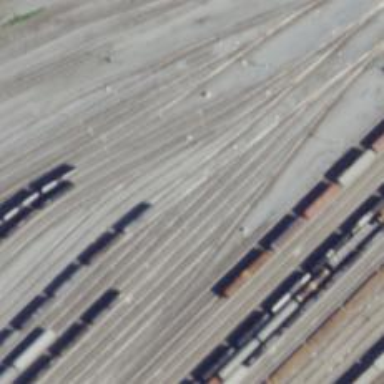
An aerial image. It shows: Railway yard used for servicing trains.